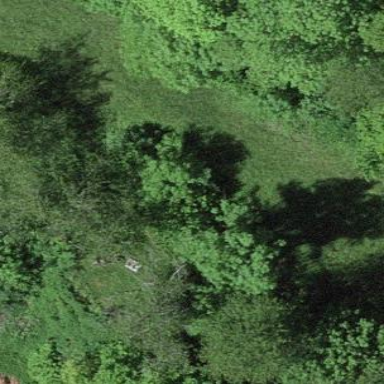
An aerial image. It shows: Forest area.